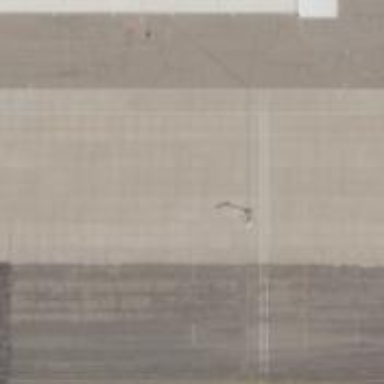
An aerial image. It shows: View of taxiway at the airport.